Brain MRI, t1w sequence, axial 2D slice.
Patient: age 31, sex M, weight 80 kg, height 1.78 m
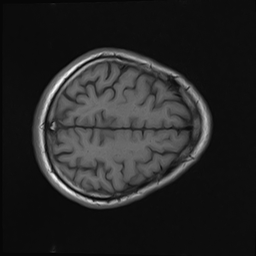